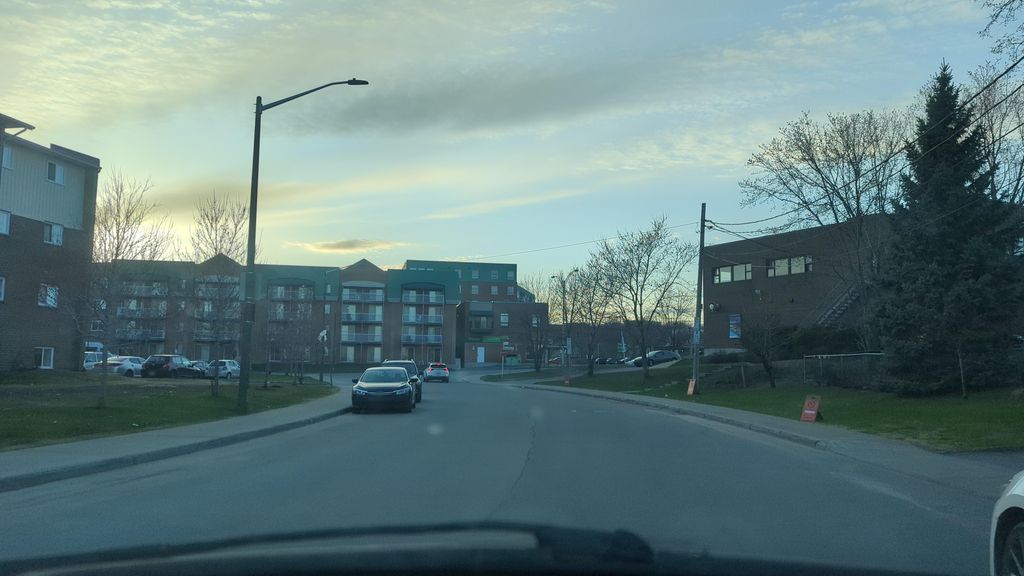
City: quebec_city